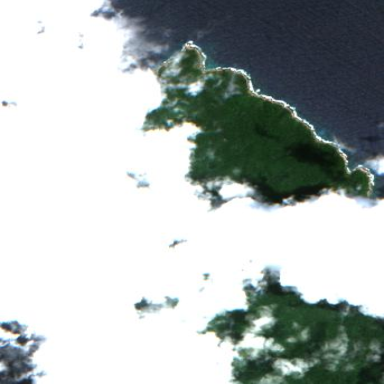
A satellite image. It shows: Island with natural coastline.